Interaction volume radius: 10 \u00c5
Interaction volume height: 30 \u00c5
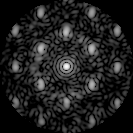
Disorder parameter: 0.4506